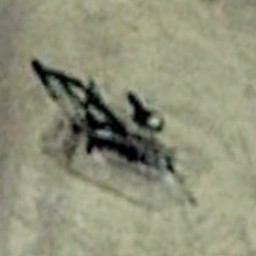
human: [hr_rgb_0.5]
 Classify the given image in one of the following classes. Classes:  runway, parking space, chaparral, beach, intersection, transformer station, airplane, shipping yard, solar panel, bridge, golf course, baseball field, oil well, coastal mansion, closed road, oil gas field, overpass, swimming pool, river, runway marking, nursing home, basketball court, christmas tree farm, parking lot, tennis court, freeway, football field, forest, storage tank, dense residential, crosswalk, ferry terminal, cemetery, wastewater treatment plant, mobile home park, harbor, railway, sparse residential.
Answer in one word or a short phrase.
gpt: oil well